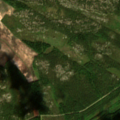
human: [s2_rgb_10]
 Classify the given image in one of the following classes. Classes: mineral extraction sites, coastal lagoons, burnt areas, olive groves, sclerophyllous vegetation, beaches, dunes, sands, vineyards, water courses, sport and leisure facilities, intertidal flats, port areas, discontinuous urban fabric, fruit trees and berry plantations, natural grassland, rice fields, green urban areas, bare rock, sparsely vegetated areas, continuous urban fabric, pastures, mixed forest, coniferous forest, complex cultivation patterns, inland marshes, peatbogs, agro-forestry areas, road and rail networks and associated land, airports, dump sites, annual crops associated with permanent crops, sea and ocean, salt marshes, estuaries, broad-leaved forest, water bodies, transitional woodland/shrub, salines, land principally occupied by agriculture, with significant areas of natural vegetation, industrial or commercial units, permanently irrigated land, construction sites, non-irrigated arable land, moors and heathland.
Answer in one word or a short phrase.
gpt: coniferous forest, mixed forest, transitional woodland/shrub